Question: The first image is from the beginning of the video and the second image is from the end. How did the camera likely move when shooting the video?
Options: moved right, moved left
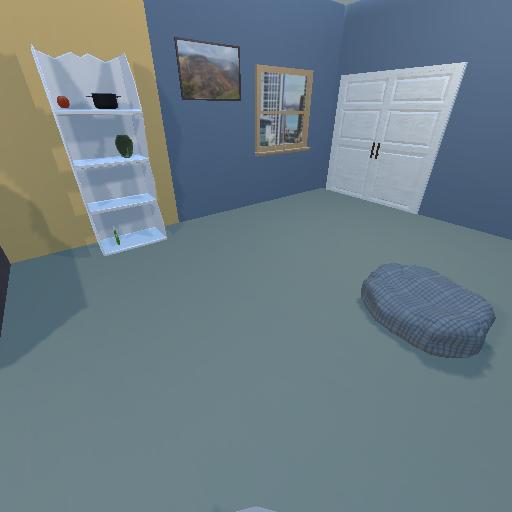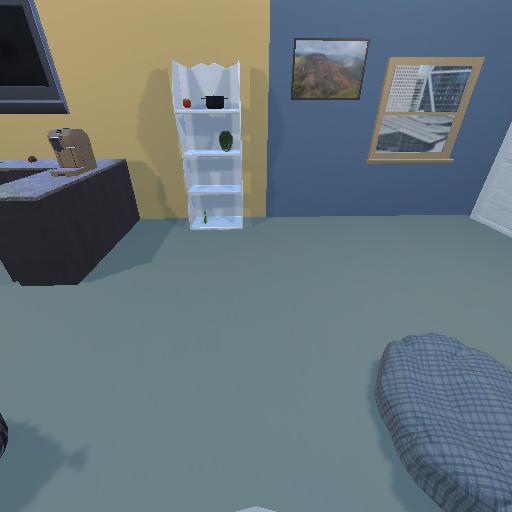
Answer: moved right